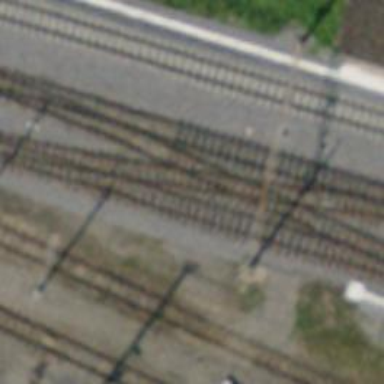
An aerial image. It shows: Railway crossing.